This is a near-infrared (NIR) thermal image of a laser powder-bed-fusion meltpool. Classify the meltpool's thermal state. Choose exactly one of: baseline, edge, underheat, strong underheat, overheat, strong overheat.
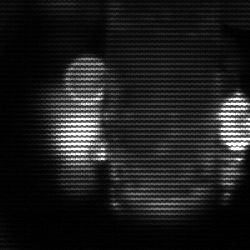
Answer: strong underheat